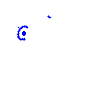
Particle: proton